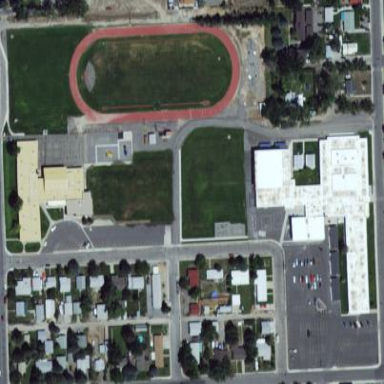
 also known as elementary school in the US."